Question: Count the number of objects in the diagram.
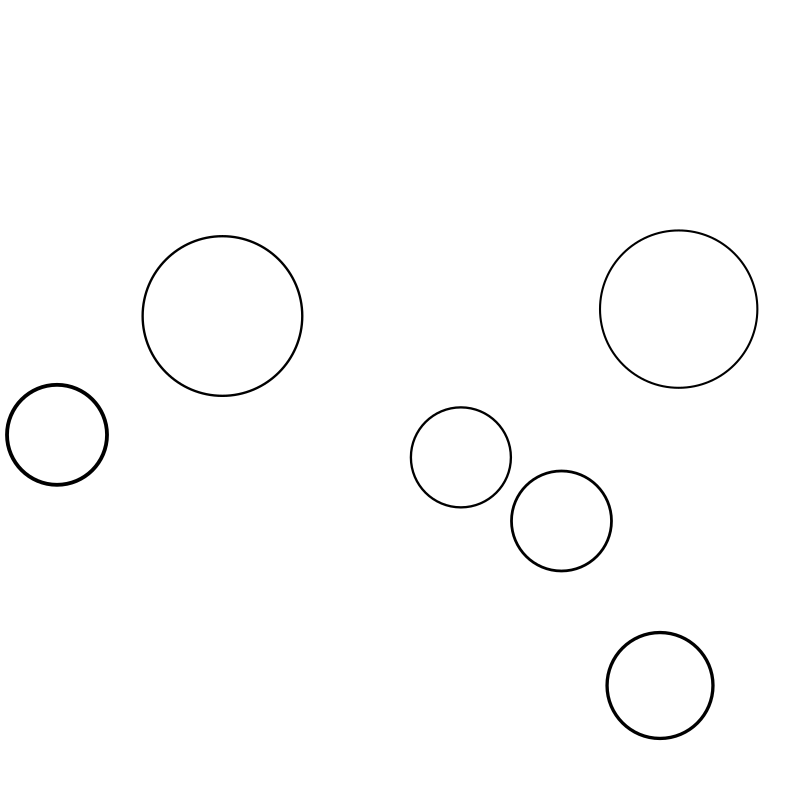
Answer: 6